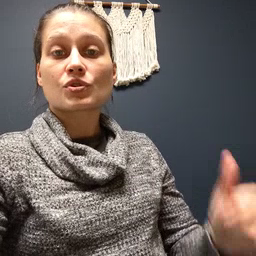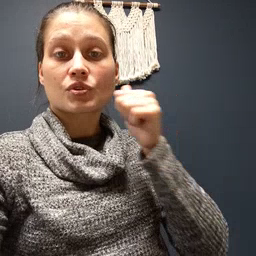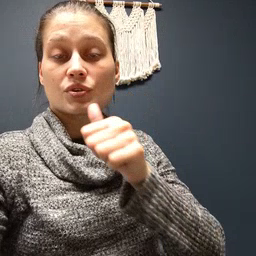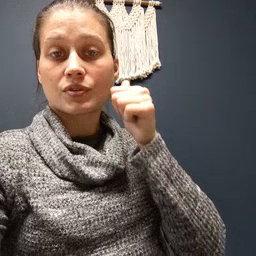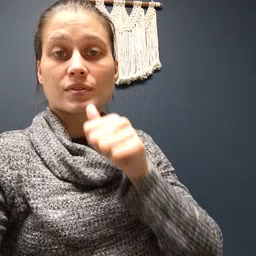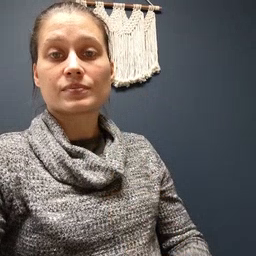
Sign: girl